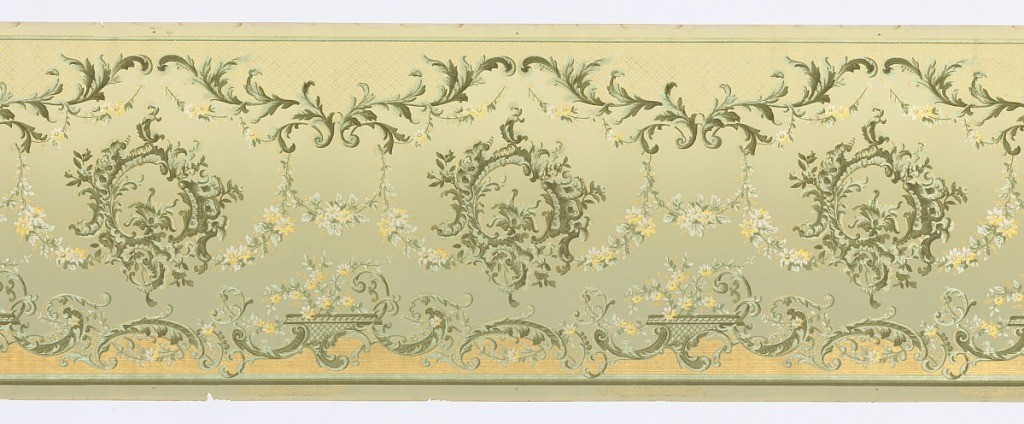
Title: Frieze
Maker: York Card & Paper Co., 1891
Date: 1905–1915
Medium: Machine-printed paper, liquid mica
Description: Wreathes of acanthus leaves connected by a swag of small flowers. Acanthus leaves also form undulating lines at the top and bottom of the frieze. Printed in gold, white, and shades of green.